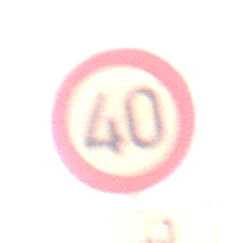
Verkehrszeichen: Geschwindigkeit40
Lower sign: HinweisDurchSinnbild17
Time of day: Night
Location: Outdoor (Urban)
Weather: Overcast
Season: Winter
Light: Artificial